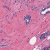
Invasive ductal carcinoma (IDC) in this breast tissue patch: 1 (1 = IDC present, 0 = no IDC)